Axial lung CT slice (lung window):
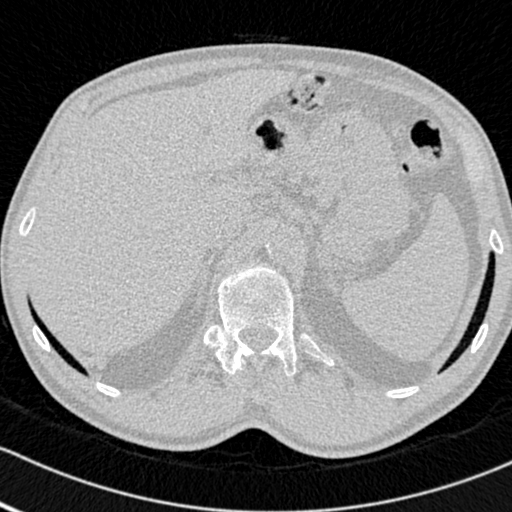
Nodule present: no